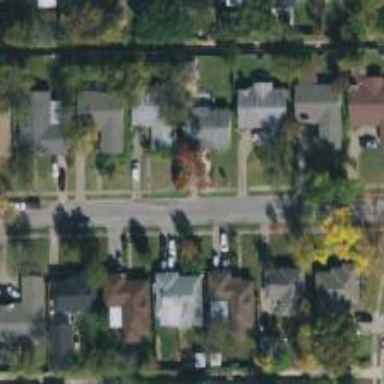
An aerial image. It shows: Residential road.